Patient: sex M, age 31
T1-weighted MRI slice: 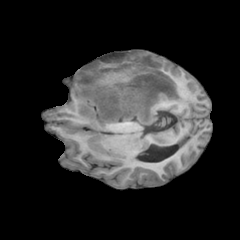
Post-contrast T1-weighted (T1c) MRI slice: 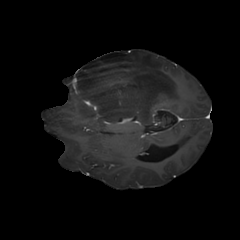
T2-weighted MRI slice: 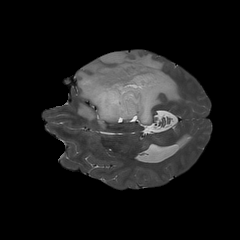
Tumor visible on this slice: yes
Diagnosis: Astrocytoma, IDH-mutant
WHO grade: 3